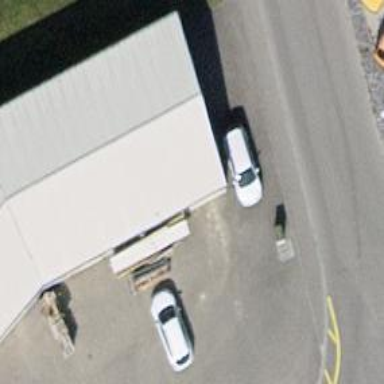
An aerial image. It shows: Surveillance object is present in the image.